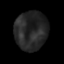
Tissue: lung
Cell type: Others
Senescence score: 0.1776
Nuclear area (px): 1237
Mean DAPI intensity: 38.844